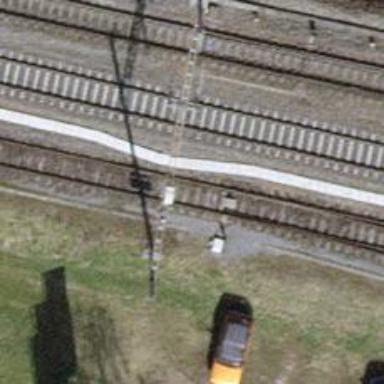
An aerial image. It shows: Railway switch.